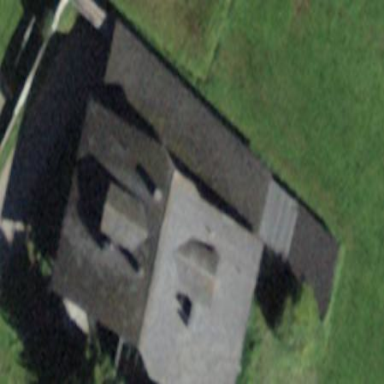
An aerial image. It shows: Building with tile roof.